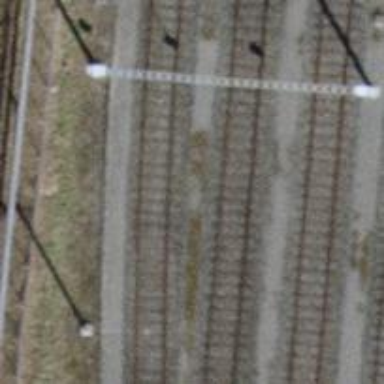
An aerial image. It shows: Single-track railway spur.